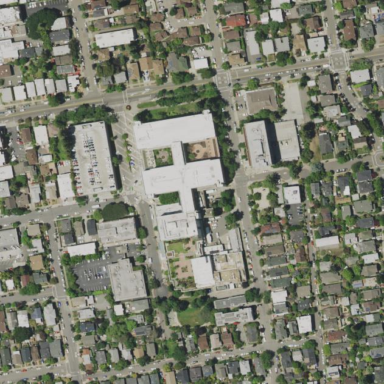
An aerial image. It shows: Healthcare facility identified as hospital.